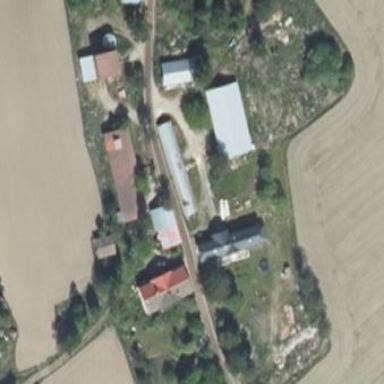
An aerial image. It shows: Farmyard area.